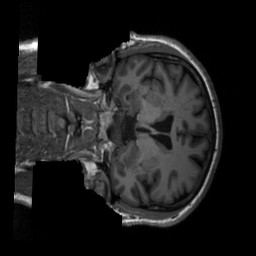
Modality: T1w
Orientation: coronal
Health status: healthy
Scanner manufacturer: siemens
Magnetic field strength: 3 T
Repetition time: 2.3 s
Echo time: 0.00207 s